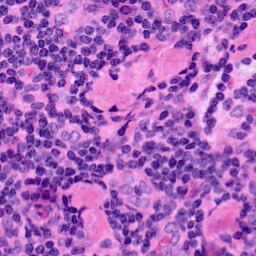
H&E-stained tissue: LymphNode